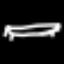
Label: bed